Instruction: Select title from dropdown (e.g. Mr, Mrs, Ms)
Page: traveler
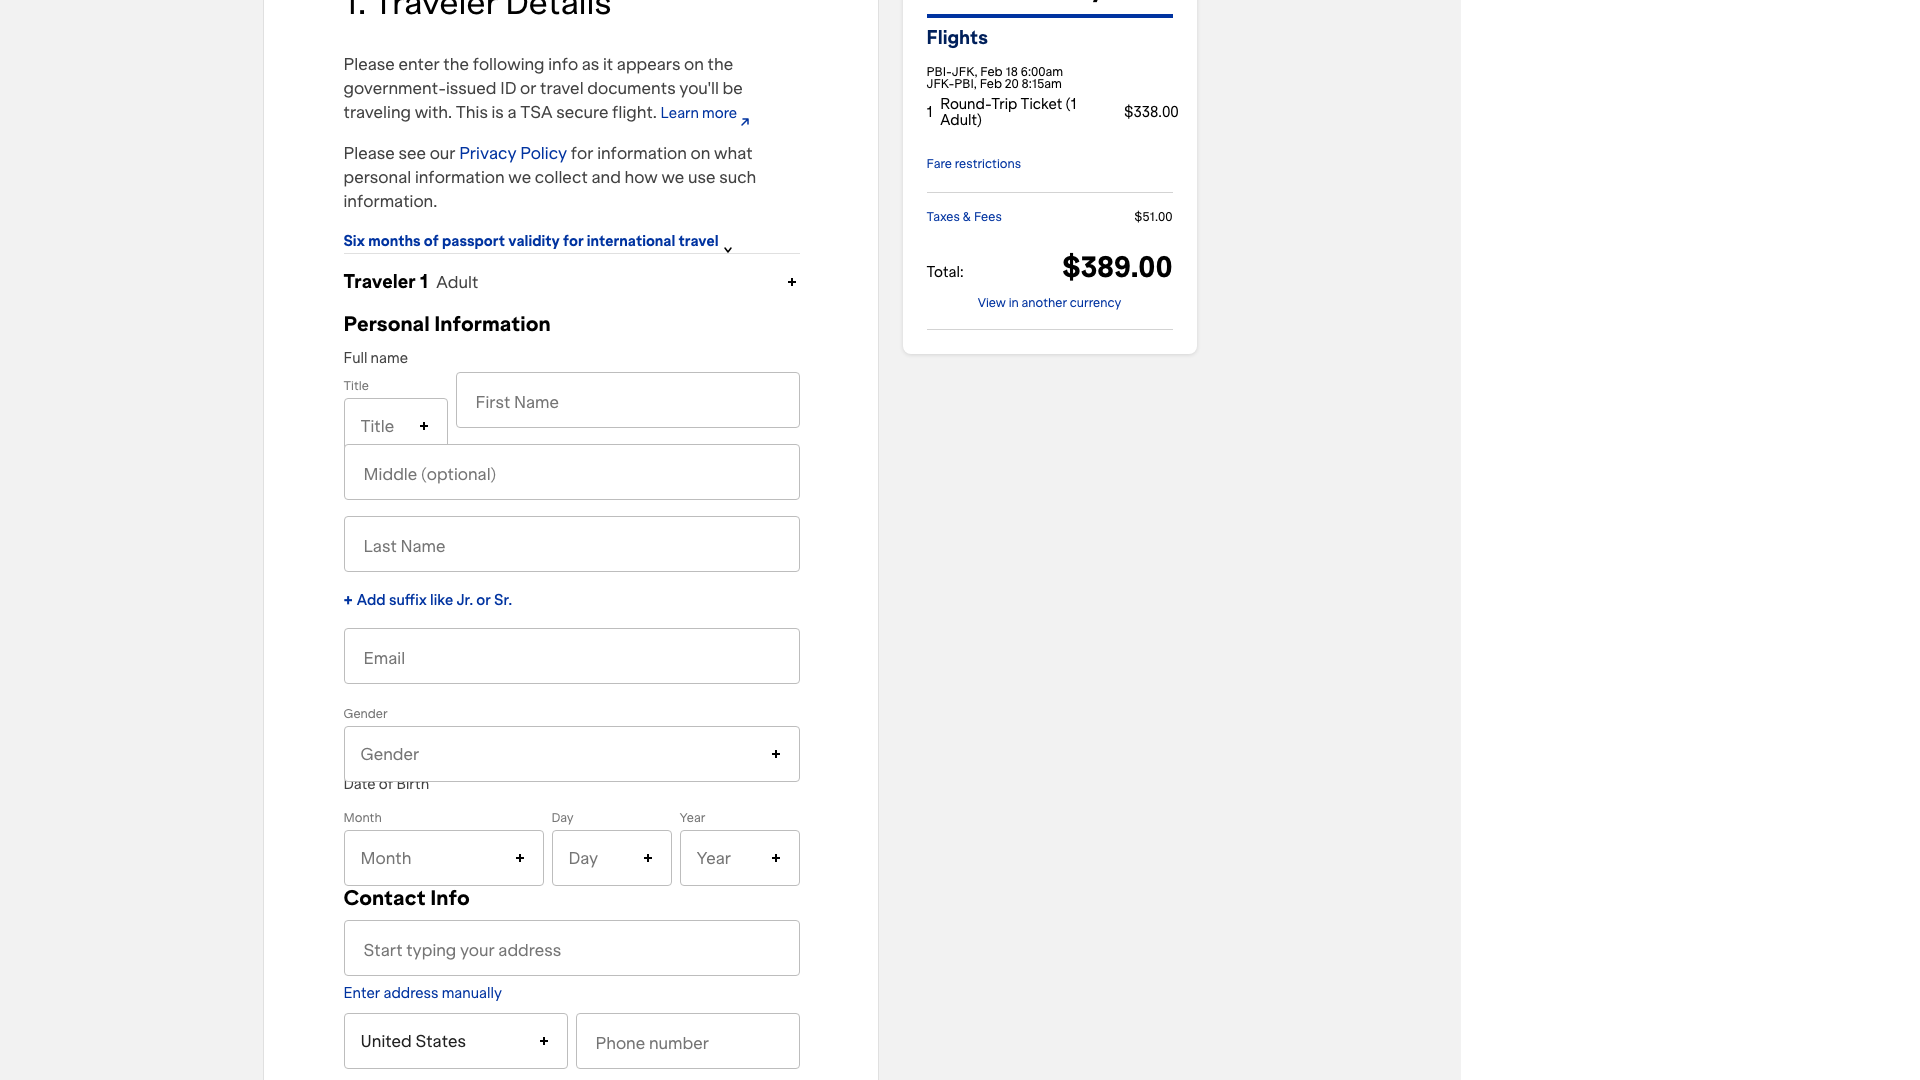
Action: click